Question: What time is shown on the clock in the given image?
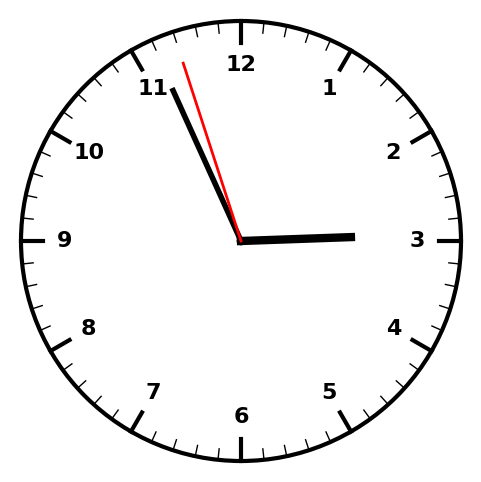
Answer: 02:55:57